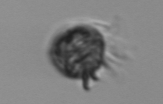
Label: Ciliophora